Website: crate-barrel
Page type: account-selection
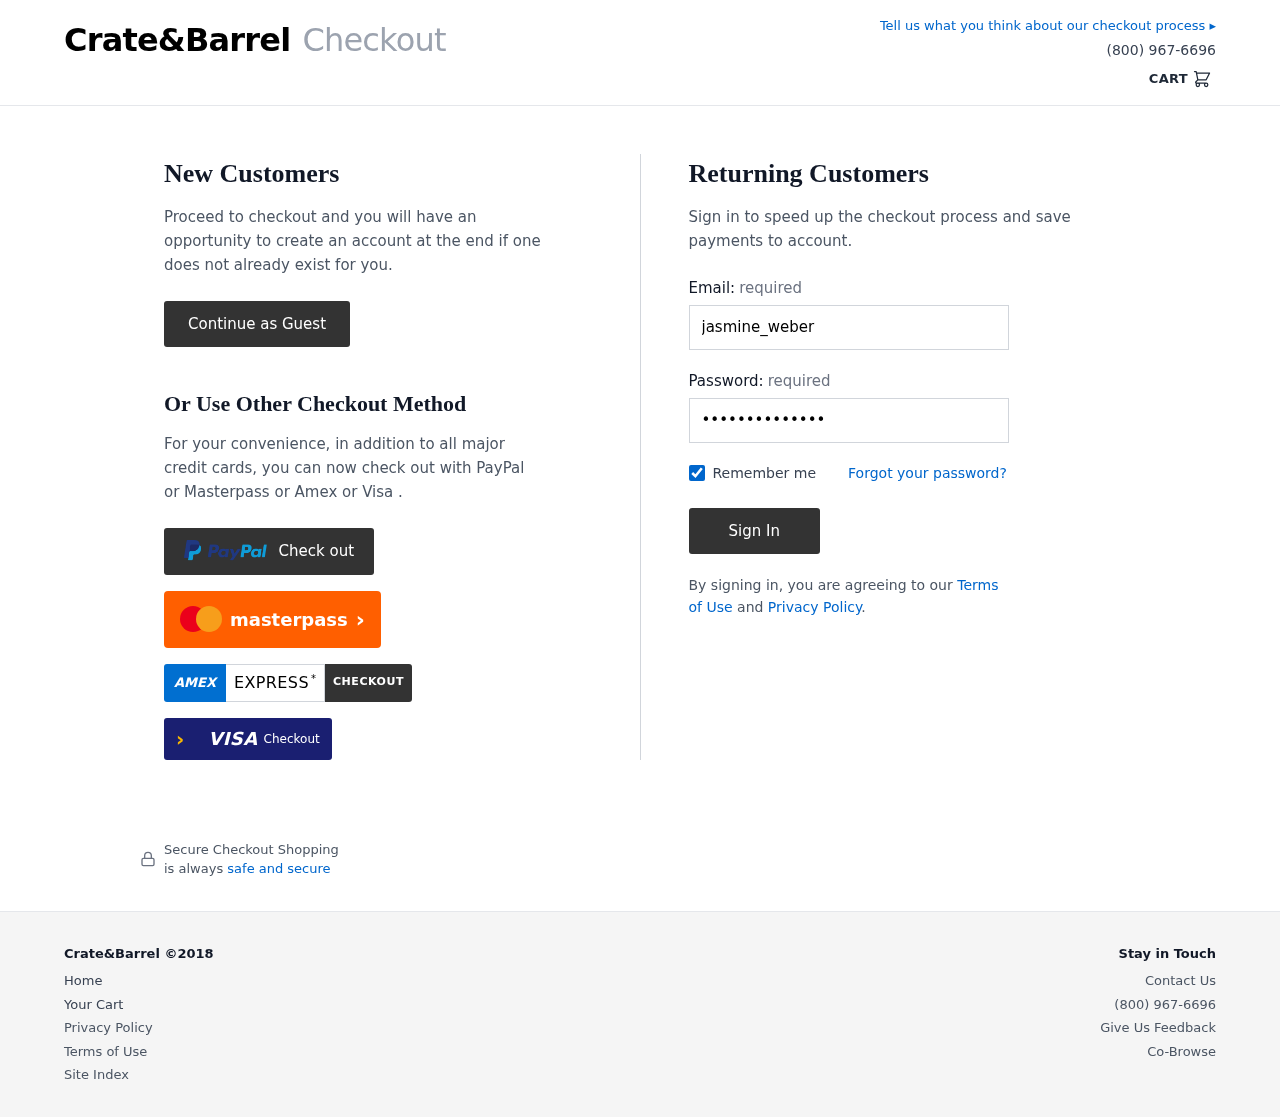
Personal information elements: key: PII_LOGIN_USERNAME
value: jasmine_weber